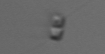
Label: Chaetoceros